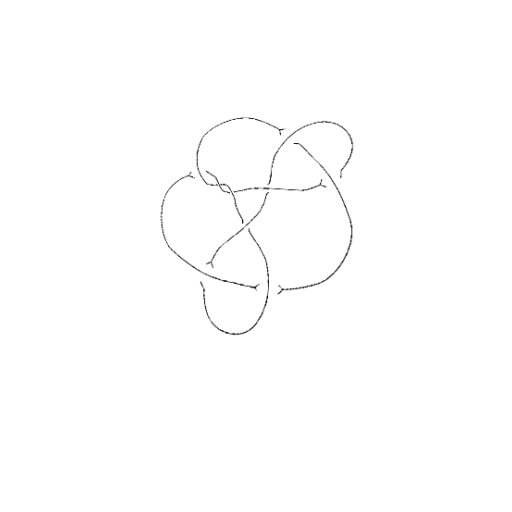
Crossing number: 9